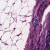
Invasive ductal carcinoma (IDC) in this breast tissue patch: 0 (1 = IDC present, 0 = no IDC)